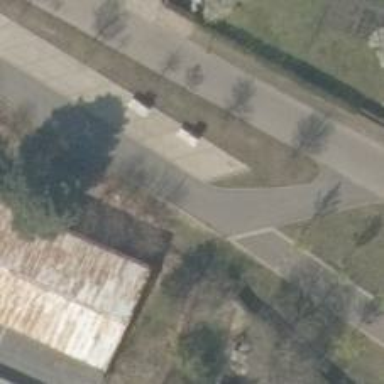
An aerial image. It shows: Abandoned railway crossing driveway.